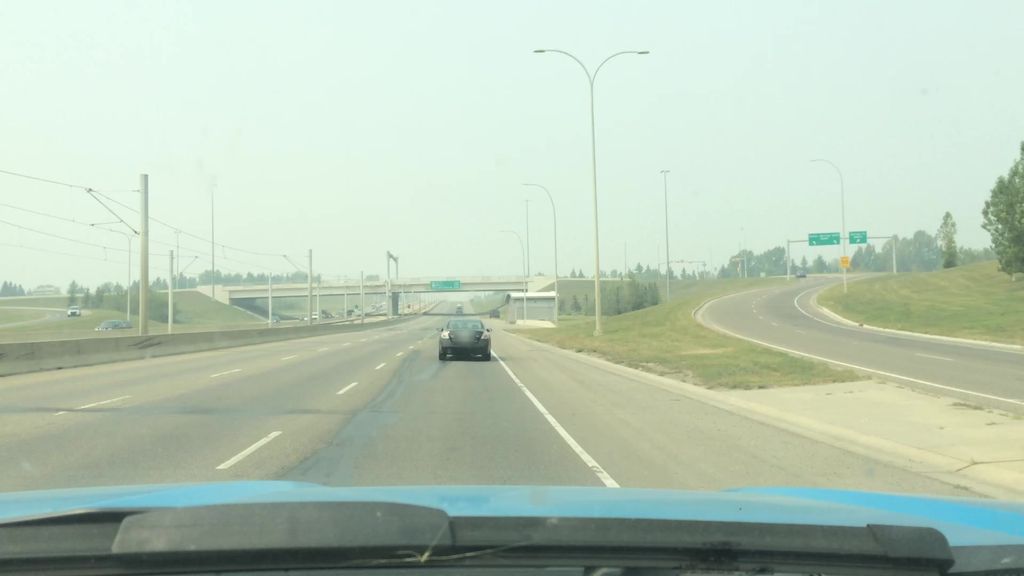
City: calgary